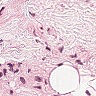
Metastatic tissue present: no